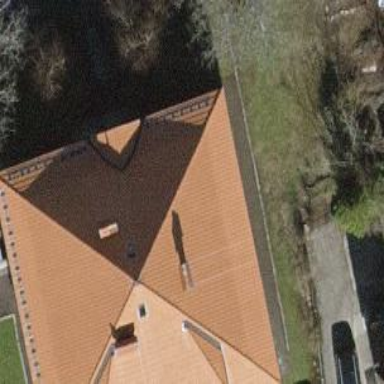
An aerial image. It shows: House with hipped roof.